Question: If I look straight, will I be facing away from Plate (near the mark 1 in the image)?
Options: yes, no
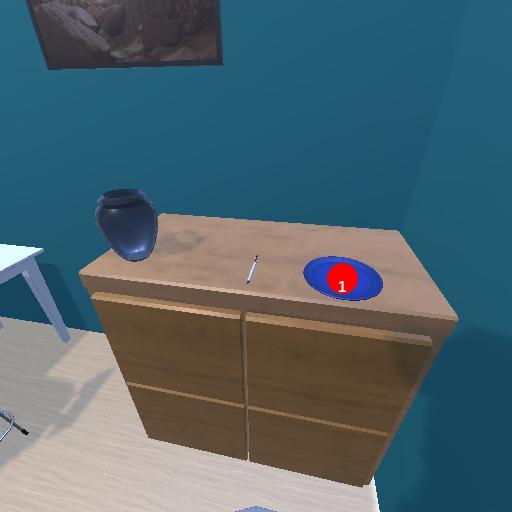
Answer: yes